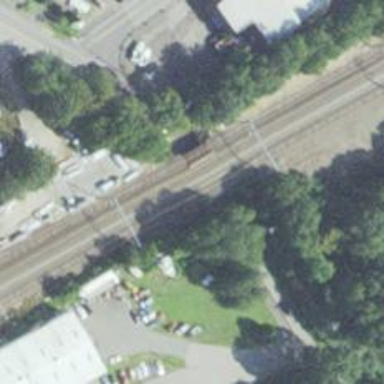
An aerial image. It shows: Railway with electrified contact lines.